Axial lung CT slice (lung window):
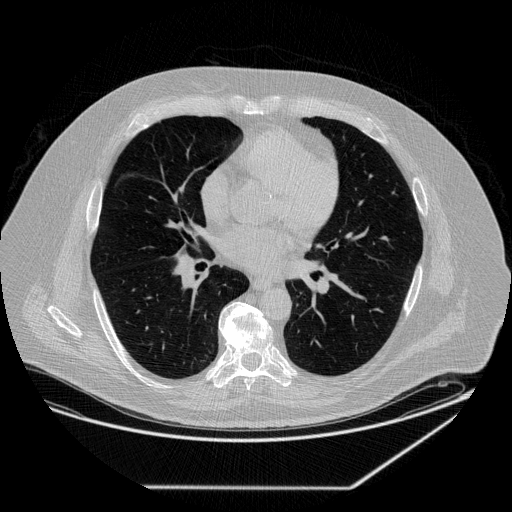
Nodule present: no